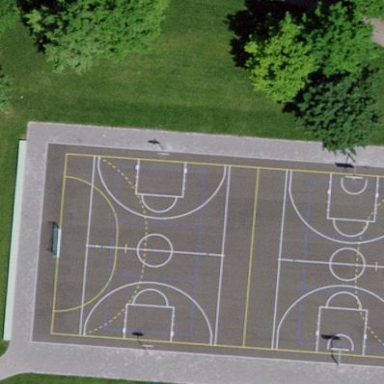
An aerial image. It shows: Multi-sport pitch with asphalt surface for soccer and basketball.